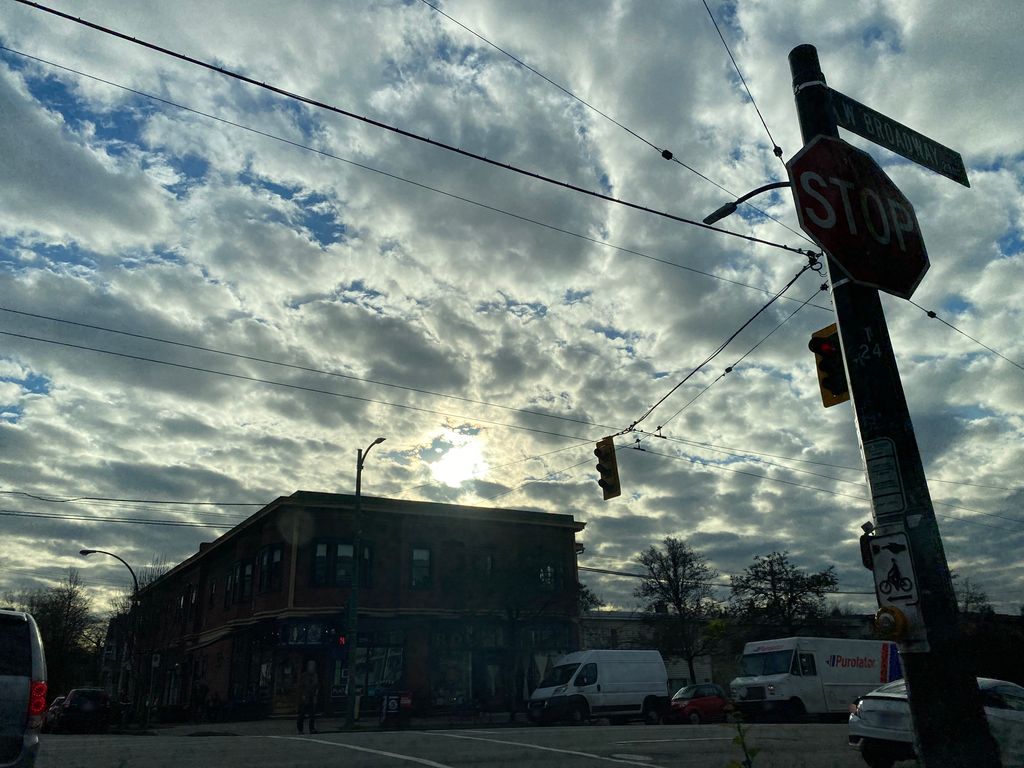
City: vancouver